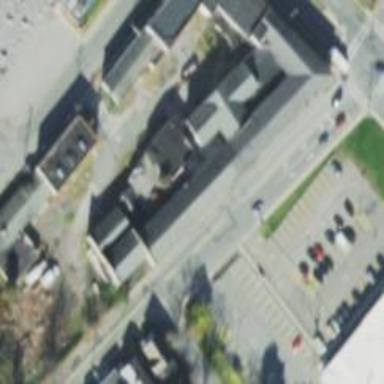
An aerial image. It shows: Commercial building.